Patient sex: M
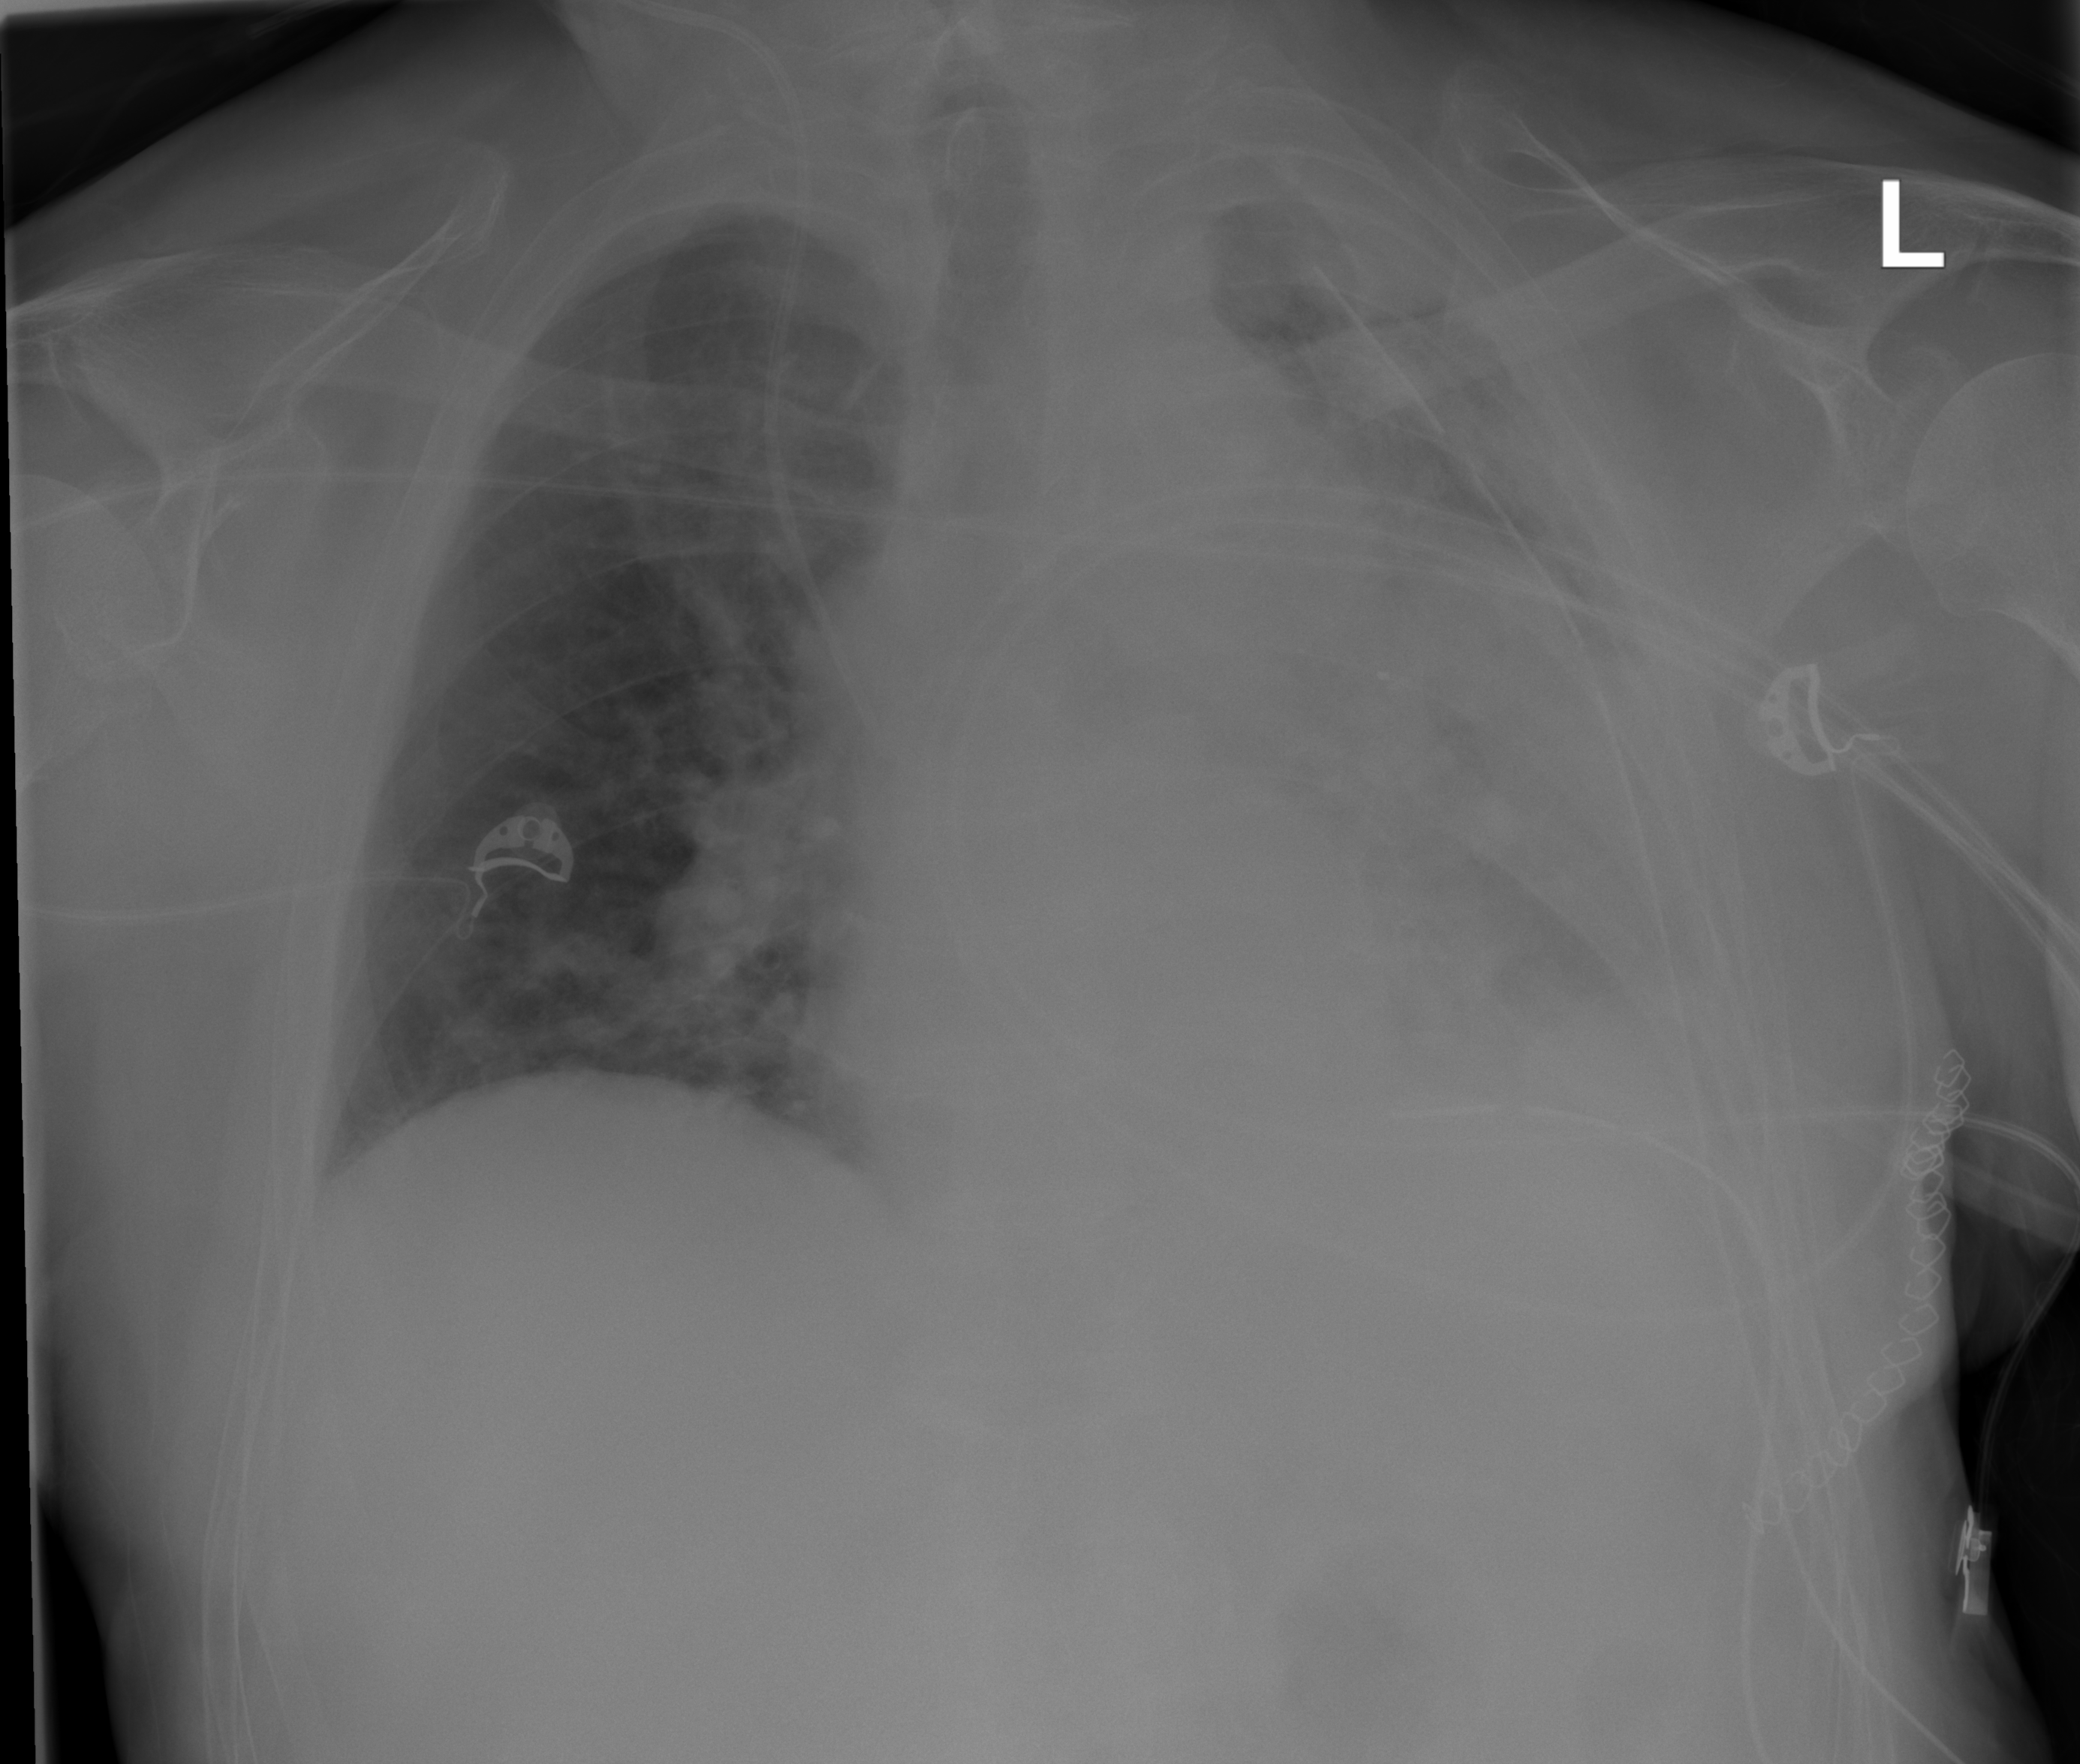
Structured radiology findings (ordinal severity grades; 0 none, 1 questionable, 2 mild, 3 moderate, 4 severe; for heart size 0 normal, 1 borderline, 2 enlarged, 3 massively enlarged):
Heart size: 0
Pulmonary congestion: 2
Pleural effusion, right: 0
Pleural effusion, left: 3
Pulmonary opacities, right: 0
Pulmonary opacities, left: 3
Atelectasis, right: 1
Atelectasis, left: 3